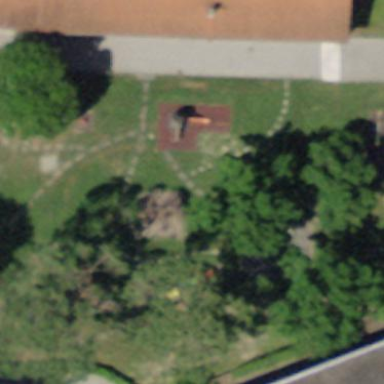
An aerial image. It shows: School.